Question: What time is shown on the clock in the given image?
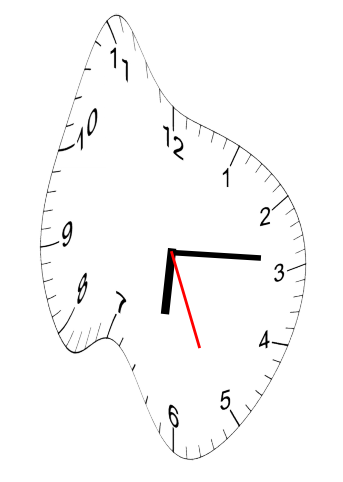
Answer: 06:14:26